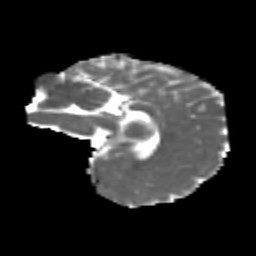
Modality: MD
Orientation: sagittal
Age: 7
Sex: female
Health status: healthy